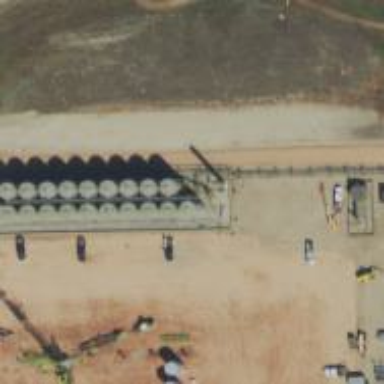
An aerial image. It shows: Storage tank with man-made structure.